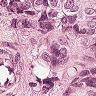
Metastatic tissue present: yes